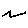
Label: zigzag